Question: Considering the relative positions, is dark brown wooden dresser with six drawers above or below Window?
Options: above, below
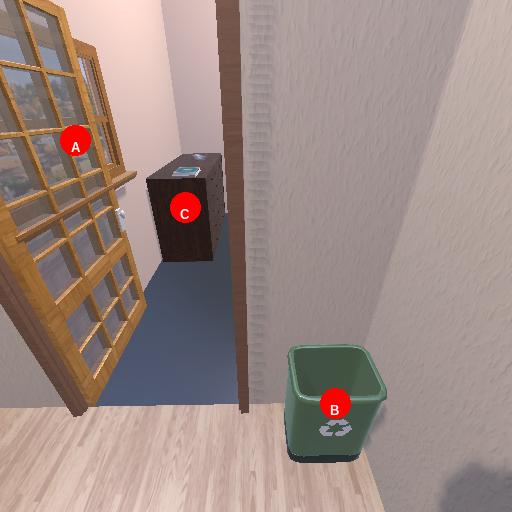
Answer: above